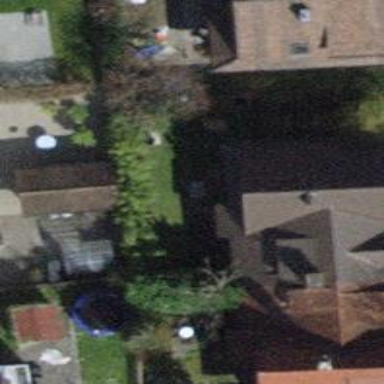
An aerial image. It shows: Semidetached house with gabled roof.